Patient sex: F
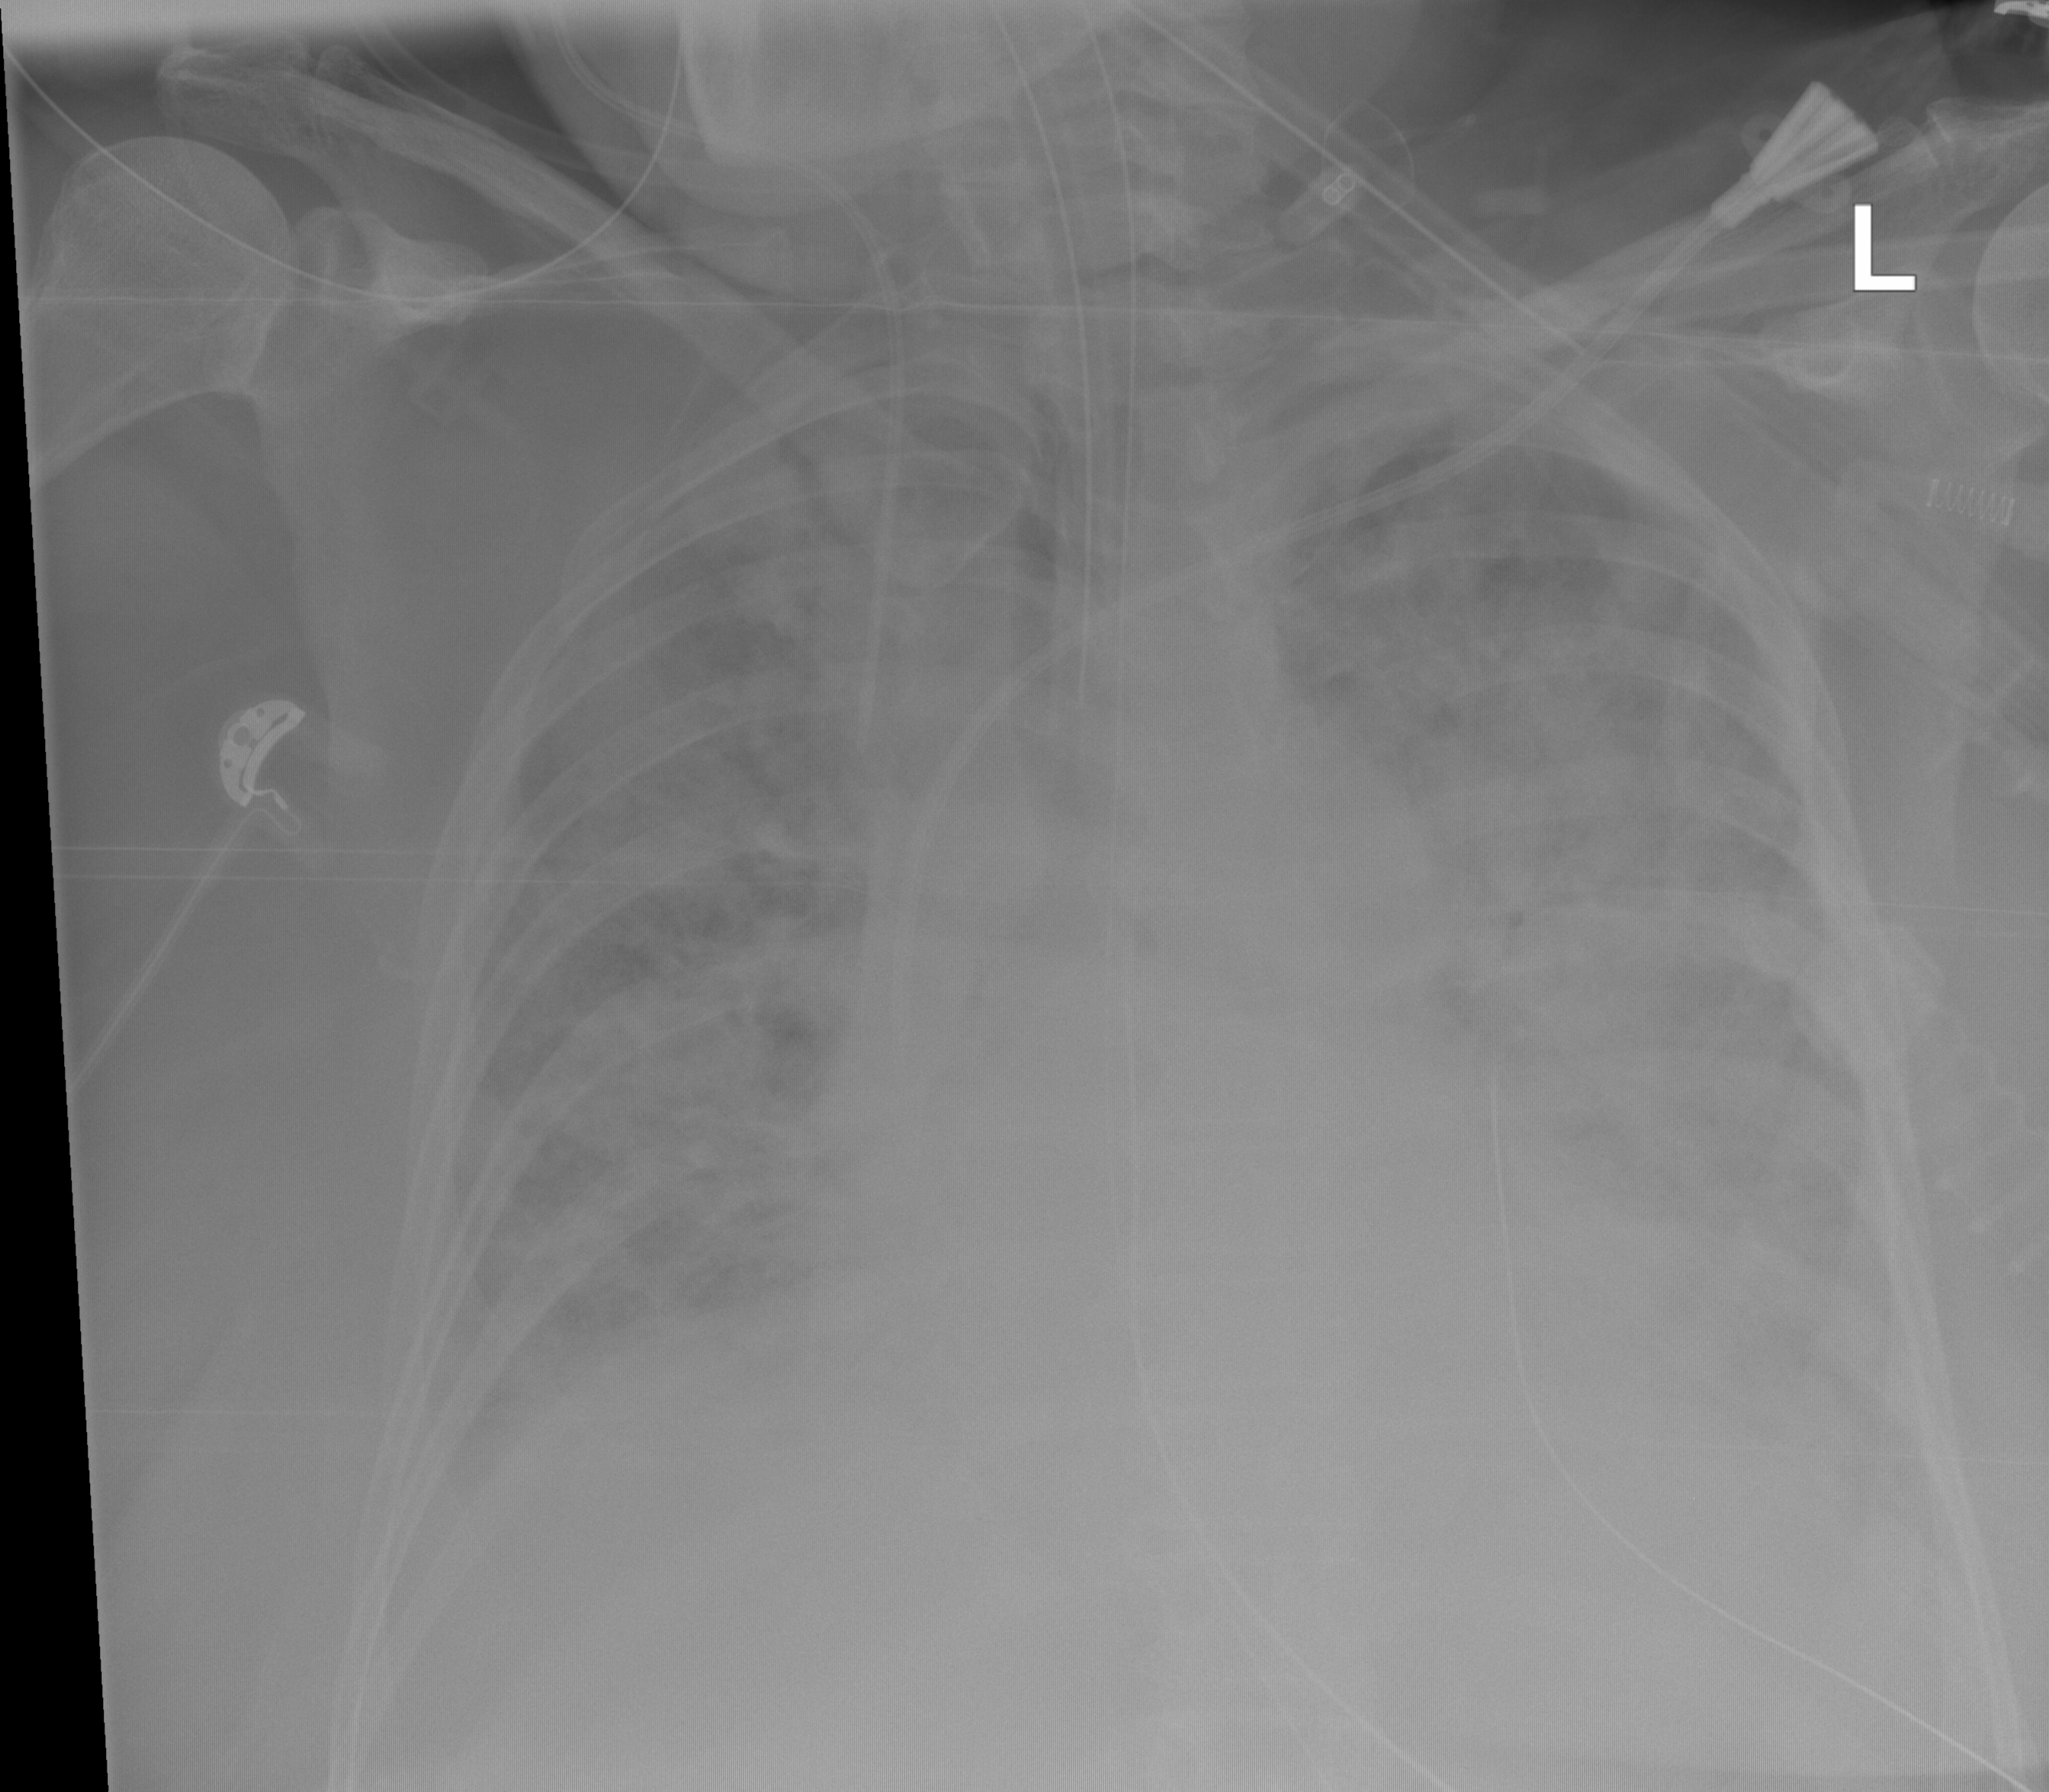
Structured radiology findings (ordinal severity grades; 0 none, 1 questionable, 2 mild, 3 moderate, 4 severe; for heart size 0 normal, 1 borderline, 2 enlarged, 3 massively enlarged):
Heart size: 0
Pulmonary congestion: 0
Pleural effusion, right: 2
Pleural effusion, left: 2
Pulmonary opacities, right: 3
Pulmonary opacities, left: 3
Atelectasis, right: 1
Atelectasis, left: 1